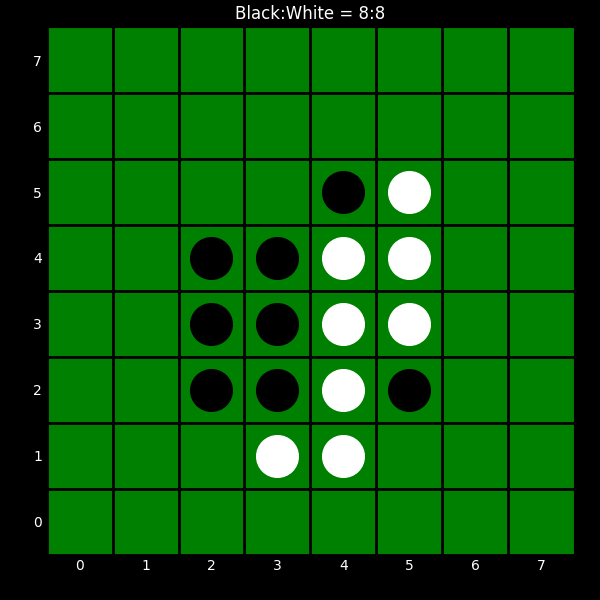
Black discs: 8
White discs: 8